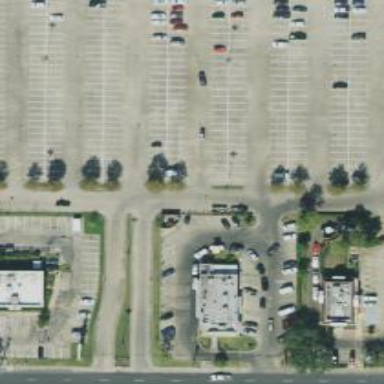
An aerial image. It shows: Parking space.